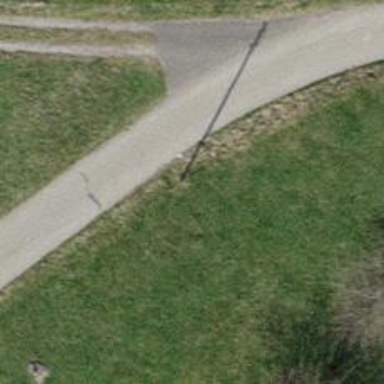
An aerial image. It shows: Power pole.